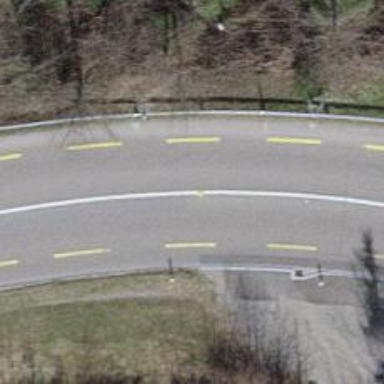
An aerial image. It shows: Secondary road with asphalt surface and designated cycle lane.